Question: I am getting this wired aliased text and image borders in IE only which you can see in image.

As you can see in javascript i am using jQuery and css(opacity).
This is my html:
'''
<div id="banner-container">
<div id="banner-0" class="banner">
<div class="banner-text">
<div class="banner-text-heading-3">0 Lorem ipsum dolor si</div>
<div class="banner-text-text-3">0 Lorem ipsum dolor sit amet, consectetuer adipiscing elit, sed diam nonummy nibh euismod tincidunt ut laoreet dolore magna aliquam erat volutpat. Ut wisi enim ad minim veniam, quis nostrud exerci tation ullamcorper suscipit lobortis nisl ut aliquip ex ea <br /><b>Learn more</b></div>
</div>
<div class="banner-image"><img src="images/banner-img.png" border="0" /></div>
</div>
<div id="banner-1" class="banner">
<div class="banner-text">
<div class="banner-text-heading-3">1 Lorem ipsum dolor si</div>
<div class="banner-text-text-3">1 Lorem ipsum dolor sit amet, consectetuer adipiscing elit, sed diam nonummy nibh euismod tincidunt ut laoreet dolore magna aliquam erat volutpat. Ut wisi enim ad minim veniam, quis nostrud exerci tation ullamcorper suscipit lobortis nisl ut aliquip ex ea <br /><b>Learn more</b></div>
</div>
<div class="banner-image"><img src="images/banner-img1.png" border="0" /></div>
</div>
<div id="banner-2" class="banner">
<div class="banner-text">
<div class="banner-text-heading-3">2 Lorem ipsum dolor si</div>
<div class="banner-text-text-3">2 Lorem ipsum dolor sit amet, consectetuer adipiscing elit, sed diam nonummy nibh euismod tincidunt ut laoreet dolore magna aliquam erat volutpat. Ut wisi enim ad minim veniam, quis nostrud exerci tation ullamcorper suscipit lobortis nisl ut aliquip ex ea <br /><b>Learn more</b></div>
</div>
<div class="banner-image"><img src="images/banner-img2.png" border="0" /></div>
</div>
</div>
'''
jQuery code:
'''
$(document).ready(function(){
slide_logic(0,3,0);
});
function slide_logic(slide,nof_slides,animation_duration)
{
for(i=0;i<nof_slides;i++)
{
if(i==slide)
{
$('#banner-'+i).animate({'opacity':'1'},animation_duration);
$('#banner-'+i+' .banner-text').animate({'opacity':'1'},animation_duration);
}
else
{
$('#banner-'+i).animate({'opacity':'0'},animation_duration);
$('#banner-'+i+' .banner-text').animate({'opacity':'0'},animation_duration);
}
}
}
'''
Is there any fix for that?
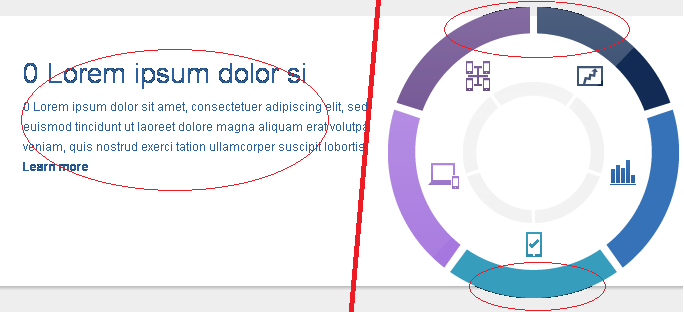
Answer: Look at the answers here: <URL>
May be it will help. Appears that it may be bug of IE (as usual)